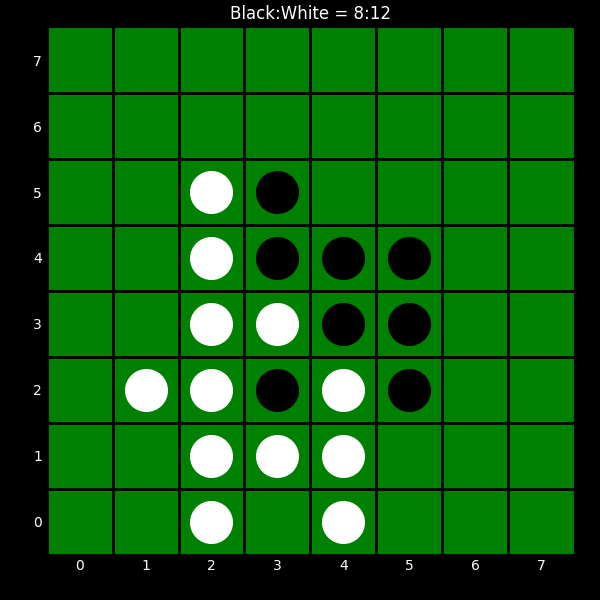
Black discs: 8
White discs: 12